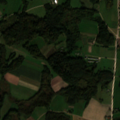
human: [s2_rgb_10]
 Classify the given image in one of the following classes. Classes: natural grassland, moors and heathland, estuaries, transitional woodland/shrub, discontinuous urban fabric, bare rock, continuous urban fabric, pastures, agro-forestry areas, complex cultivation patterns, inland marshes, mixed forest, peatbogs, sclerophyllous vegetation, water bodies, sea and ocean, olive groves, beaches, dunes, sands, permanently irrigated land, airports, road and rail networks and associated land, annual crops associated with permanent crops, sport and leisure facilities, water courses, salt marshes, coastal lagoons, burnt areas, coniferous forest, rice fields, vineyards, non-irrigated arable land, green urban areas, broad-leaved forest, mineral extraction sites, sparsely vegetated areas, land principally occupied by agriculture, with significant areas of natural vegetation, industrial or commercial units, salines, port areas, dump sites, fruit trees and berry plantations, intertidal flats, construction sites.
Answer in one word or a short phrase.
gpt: complex cultivation patterns, land principally occupied by agriculture, with significant areas of natural vegetation, broad-leaved forest